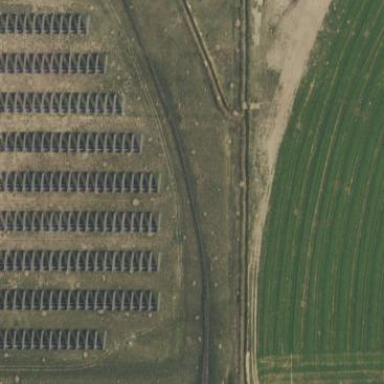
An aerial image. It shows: Solar power generator with photovoltaic panels.